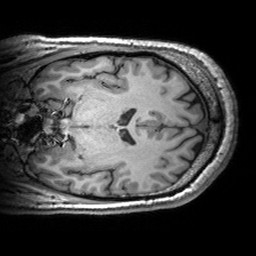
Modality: T1w
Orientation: coronal
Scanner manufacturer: siemens
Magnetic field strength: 3 T
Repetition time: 2.53 s
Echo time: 0.00299 s